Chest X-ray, PA view. Patient: 62 years old, sex M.
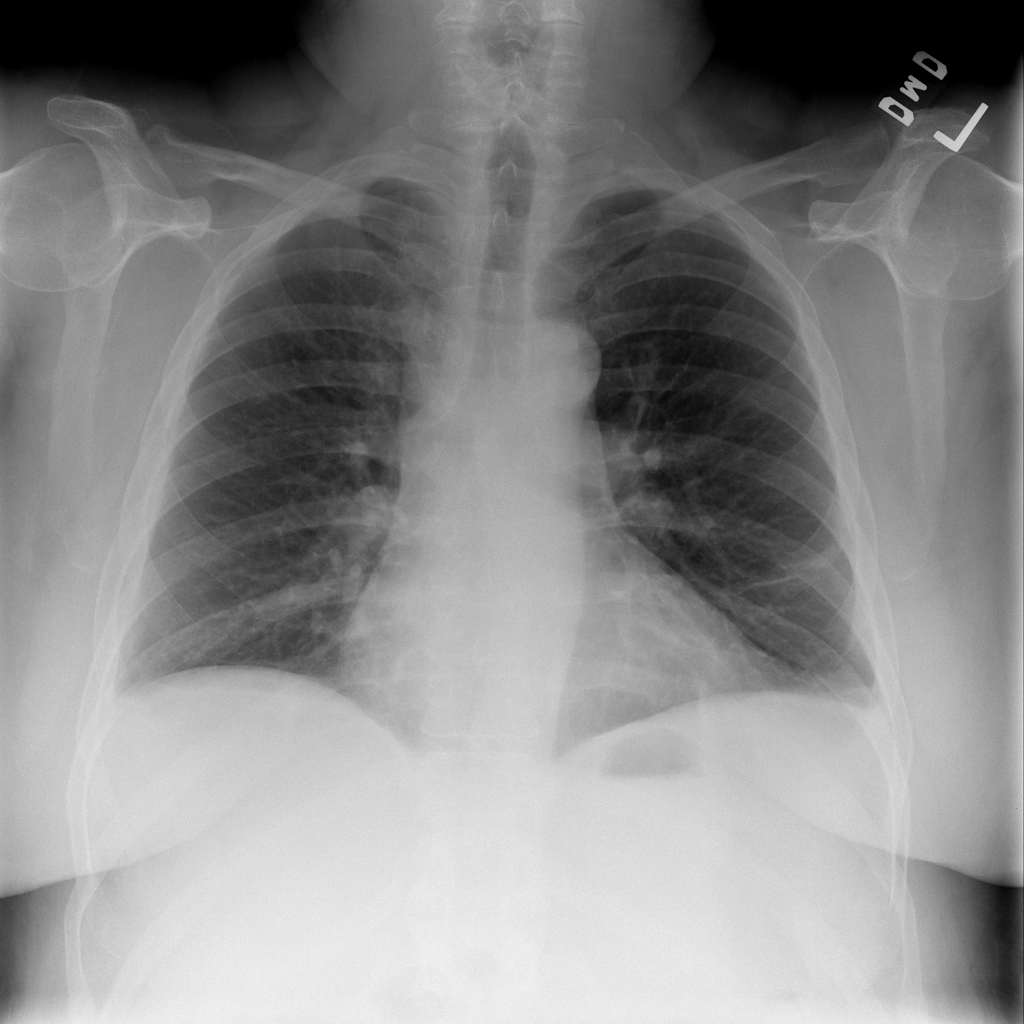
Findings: Atelectasis